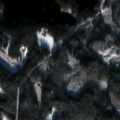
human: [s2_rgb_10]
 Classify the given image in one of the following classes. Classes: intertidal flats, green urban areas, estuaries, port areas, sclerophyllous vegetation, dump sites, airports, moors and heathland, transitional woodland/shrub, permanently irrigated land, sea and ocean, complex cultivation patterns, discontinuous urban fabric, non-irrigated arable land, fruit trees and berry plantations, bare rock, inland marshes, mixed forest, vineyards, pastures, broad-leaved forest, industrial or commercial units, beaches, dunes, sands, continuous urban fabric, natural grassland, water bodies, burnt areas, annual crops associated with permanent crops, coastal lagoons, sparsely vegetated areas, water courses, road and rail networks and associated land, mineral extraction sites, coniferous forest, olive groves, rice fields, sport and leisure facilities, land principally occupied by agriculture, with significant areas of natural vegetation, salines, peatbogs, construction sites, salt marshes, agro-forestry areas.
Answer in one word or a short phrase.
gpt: broad-leaved forest, coniferous forest, mixed forest, transitional woodland/shrub, water bodies